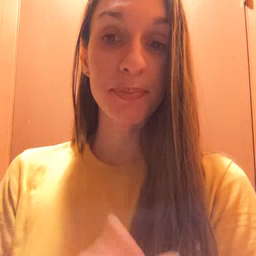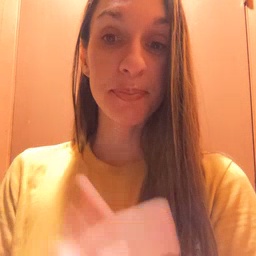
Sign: because